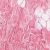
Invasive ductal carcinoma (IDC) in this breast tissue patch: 0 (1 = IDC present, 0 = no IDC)